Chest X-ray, AP view. Patient: 67 years old, sex M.
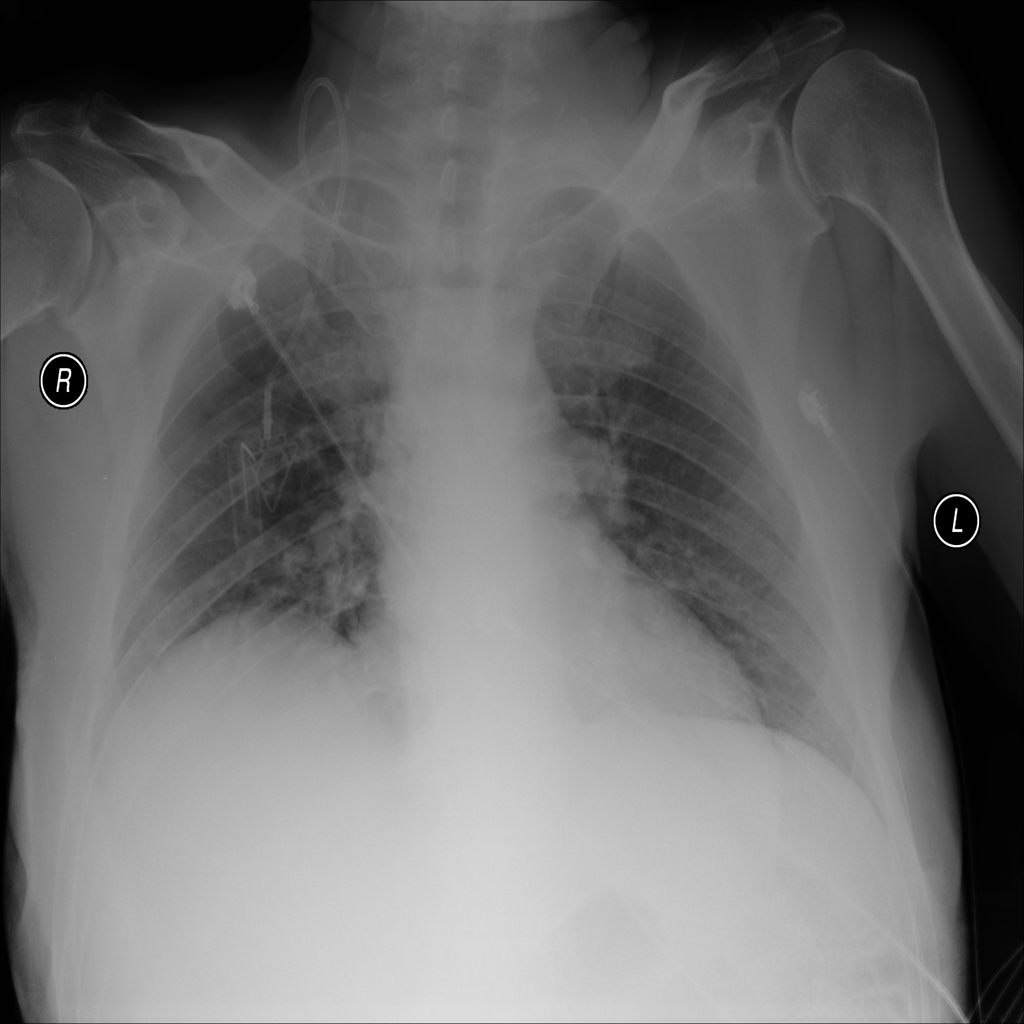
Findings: Nodule